Question: I have a class, AssetInstance:
'''
#pragma once
#include "Asset.h"
#define GRAVITATIONAL_CONSTANT -2.45f
class AssetInstance
{
private:
GLfloat maxX();
GLfloat maxY();
GLfloat maxZ();
GLfloat minX();
GLfloat minY();
GLfloat minZ();
public:
AssetInstance();
~AssetInstance();
void updateBoundaries();
void calculateMinAndMaxXYZ();
glm::mat4 translate();
glm::mat4 scale();
void updatePosition();
GLfloat timeInSeconds(long int time);
GLfloat randomFloat();
Asset* asset;
glm::vec3 position;
glm::vec3 size;
glm::vec3 materialColor;
glm::vec3 materialSpecularColor;
GLfloat materialShininess;
long int lastTime;
glm::vec3 velocity;
glm::vec3 acceleration;
std::vector<glm::vec3> vertices;
glm::vec3 max;
glm::vec3 min;
};
'''
and the function calculateMinAndMaxXYZZ() sets max.x, max.y, max.z to their max values and does the same thing with min and the minimum values.
However when I run my calculateMinxAndMaxXYZ() function, I get a message that my variable has been optimized away and not available... How do I stop this?
If I step into the class when the error is thrown, this is what it looks like

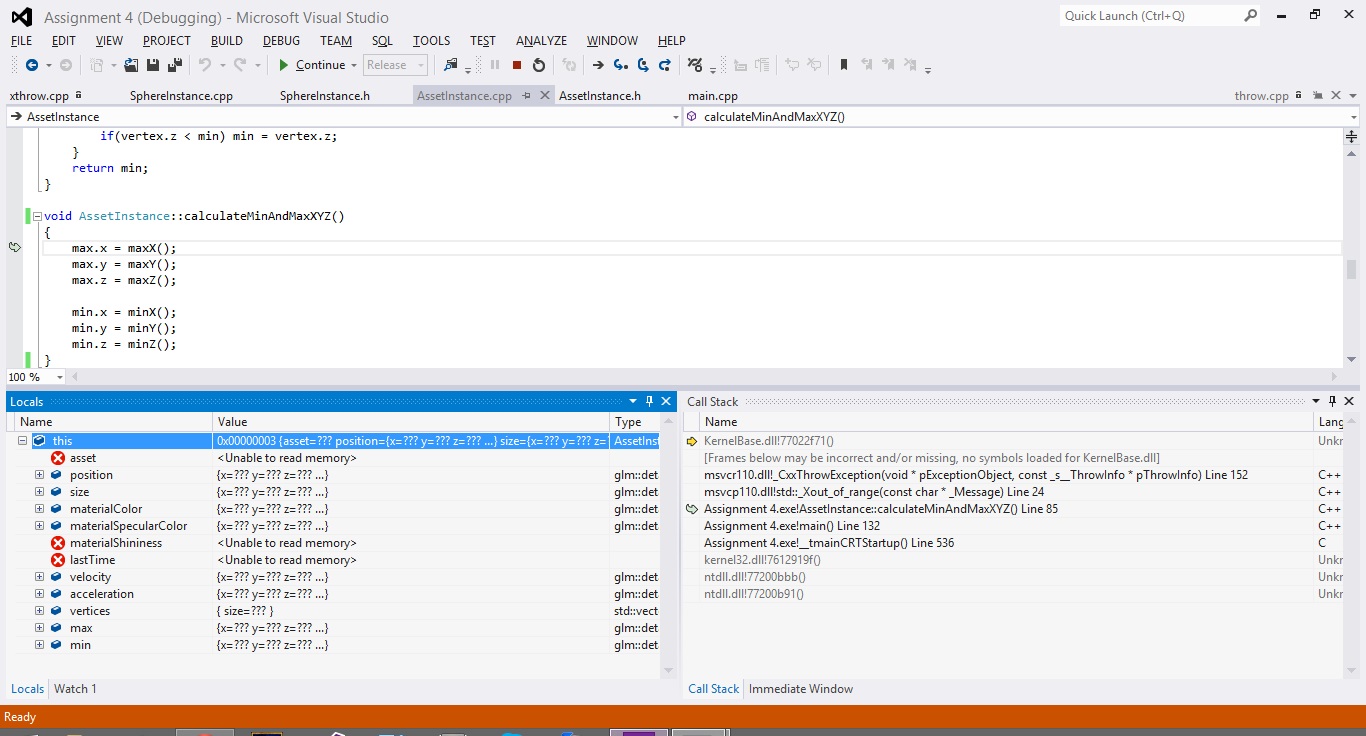
Answer: It turns out that I never initialized the 'vertices' vector in 'AssetInstance' so I was trying to acces 'vertices.at(0)' which didn't exist.